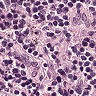
Metastatic tissue present: no